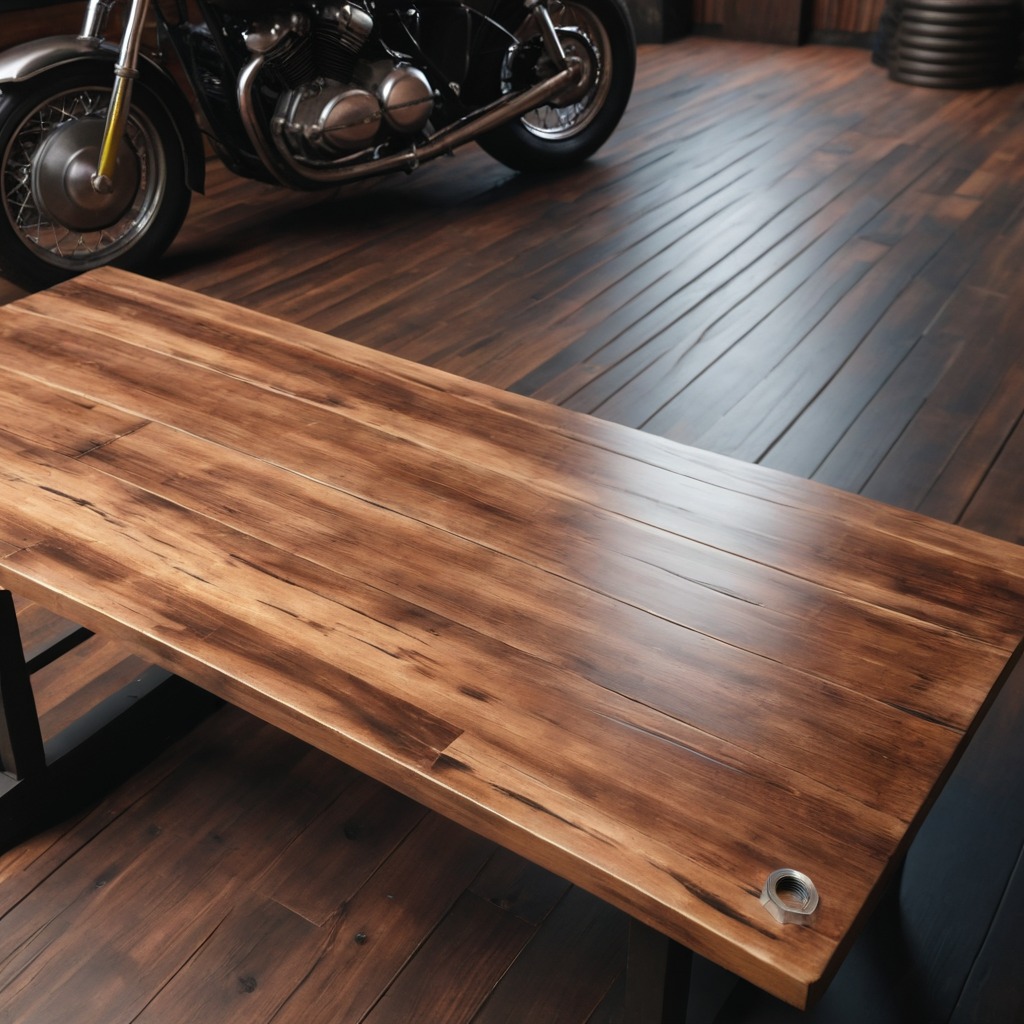
A metal nut is lying on the wooden table in a vintage motorcycle garage.